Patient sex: M
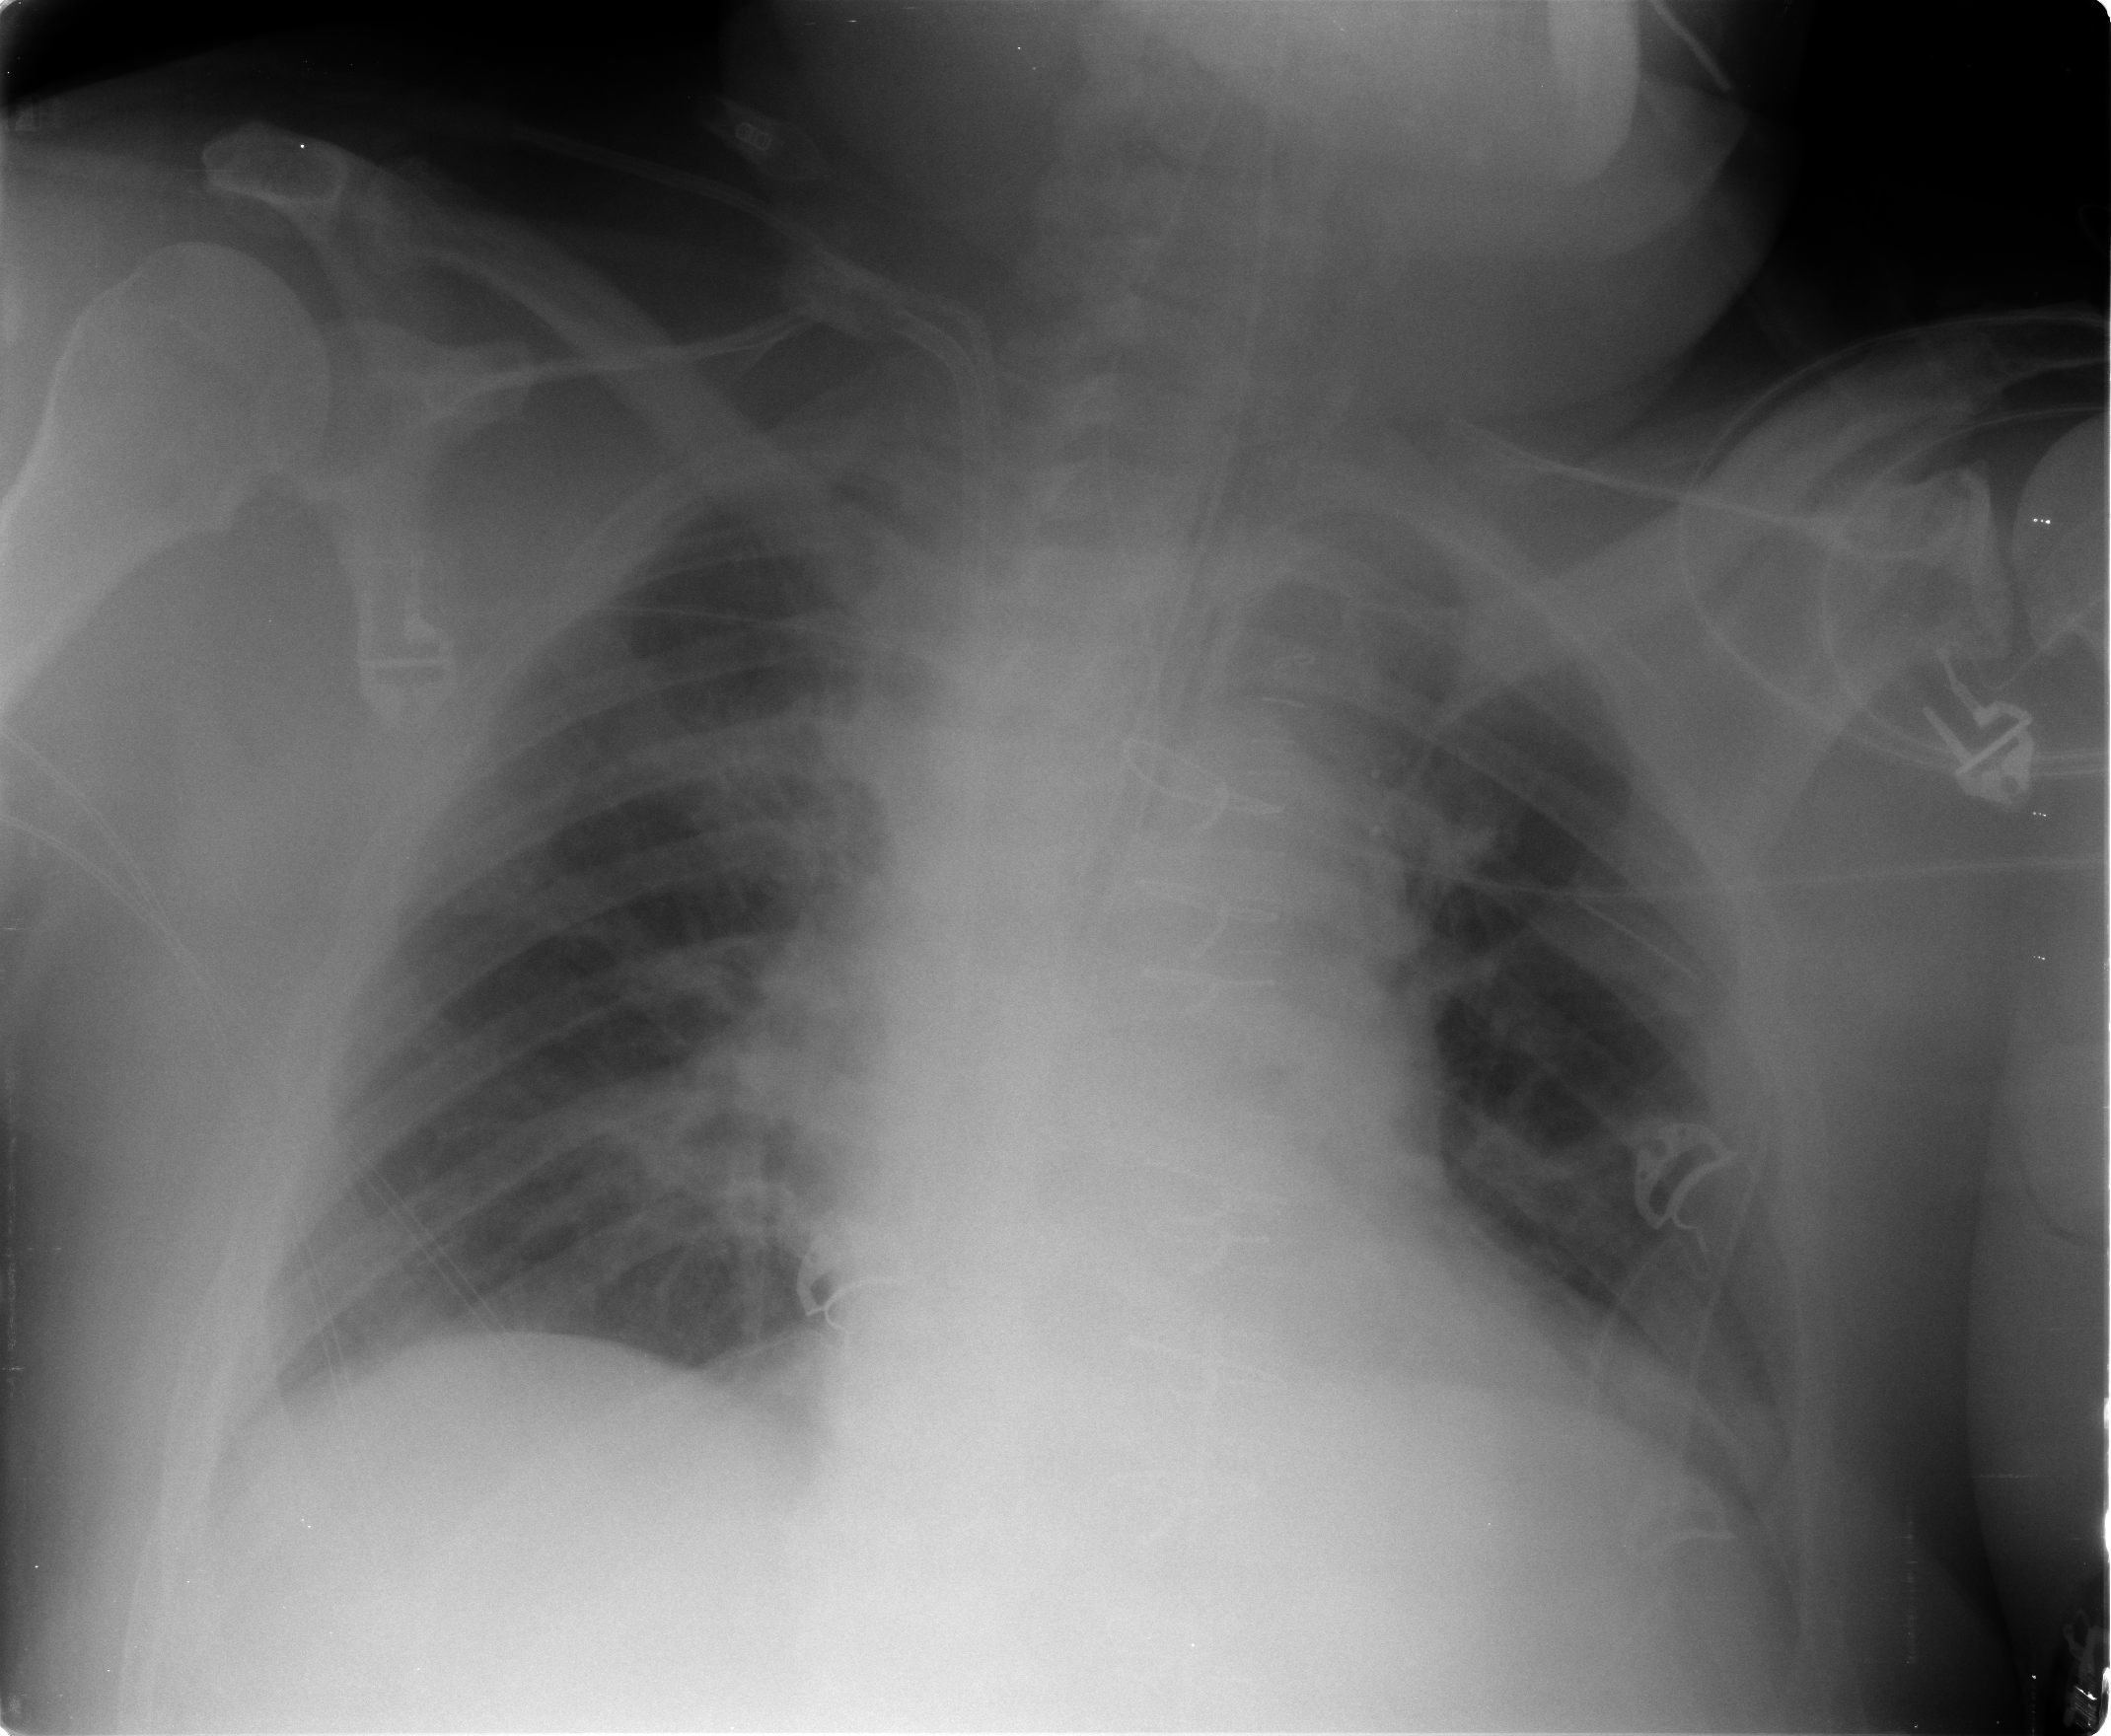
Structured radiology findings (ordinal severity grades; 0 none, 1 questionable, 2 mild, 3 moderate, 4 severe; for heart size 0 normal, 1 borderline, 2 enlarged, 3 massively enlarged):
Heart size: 2
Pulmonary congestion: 3
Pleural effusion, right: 1
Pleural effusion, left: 1
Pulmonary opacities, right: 0
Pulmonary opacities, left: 0
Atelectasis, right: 2
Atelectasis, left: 2